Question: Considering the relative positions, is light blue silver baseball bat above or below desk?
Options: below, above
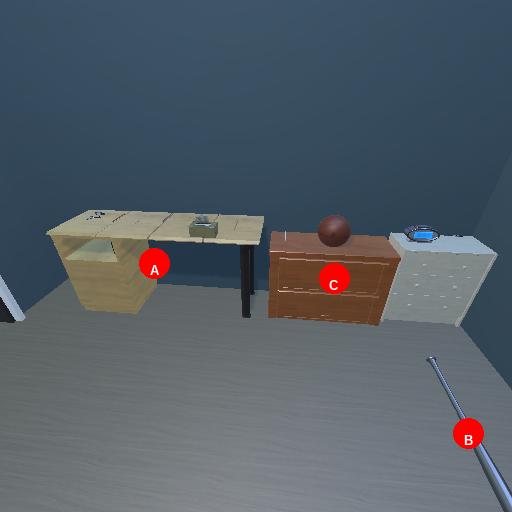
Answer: below